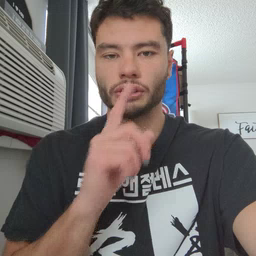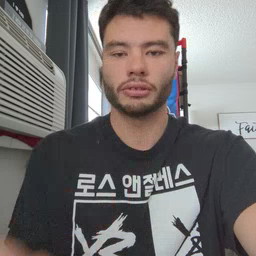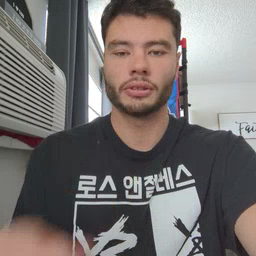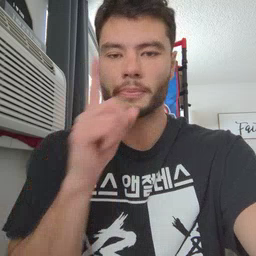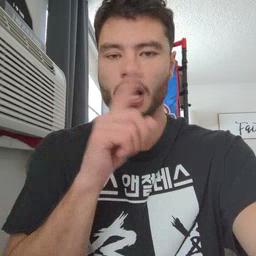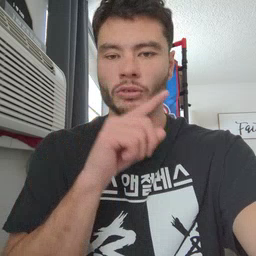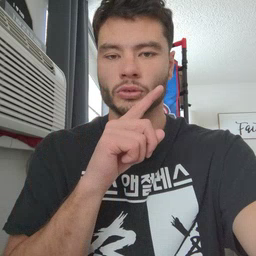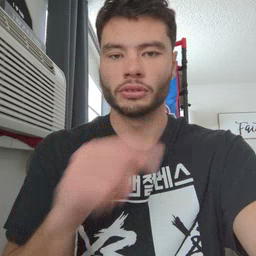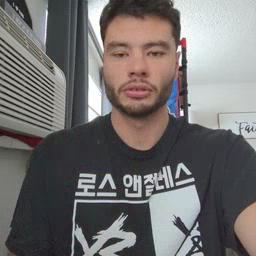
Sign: mouse